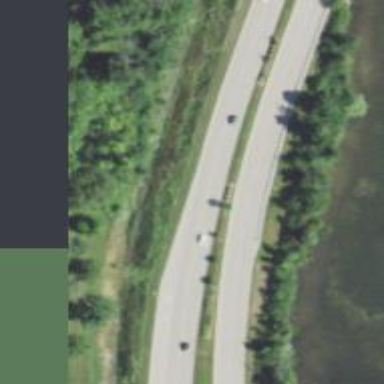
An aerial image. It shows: Primary highway.